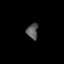
Tissue: prostate
Cell type: Fibroblasts
Senescence score: 0.7355
Nuclear area (px): 172
Mean DAPI intensity: 89.884